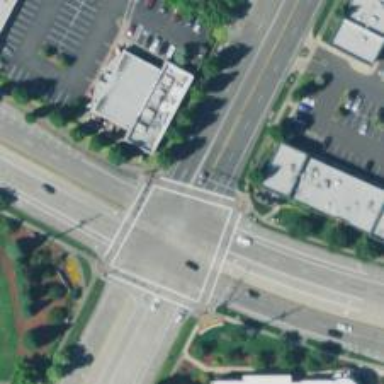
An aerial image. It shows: Crossing on the road.